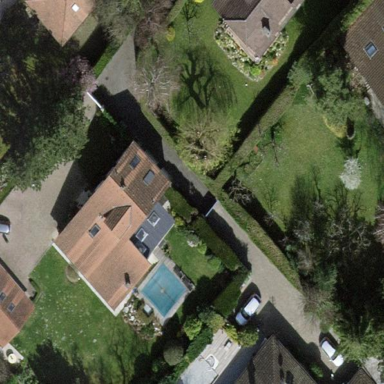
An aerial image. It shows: Garden surrounded by fence.